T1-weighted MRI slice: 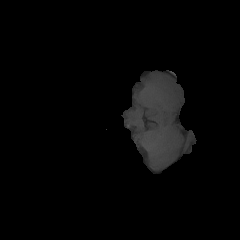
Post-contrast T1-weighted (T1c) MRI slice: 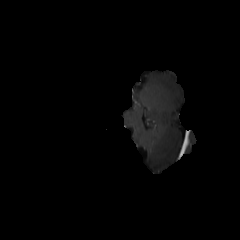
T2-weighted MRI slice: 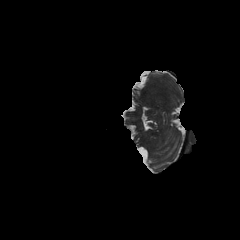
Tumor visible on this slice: no